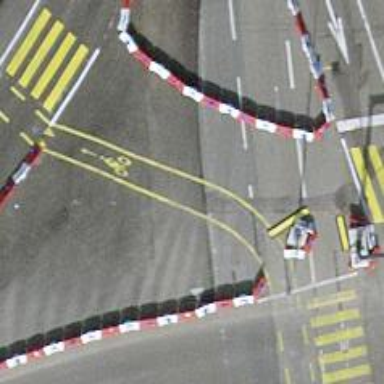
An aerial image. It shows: Road crossing with traffic signals.